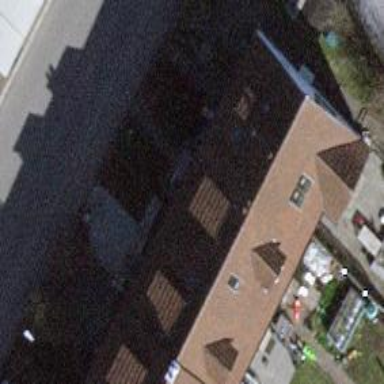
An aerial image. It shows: Terrace building.